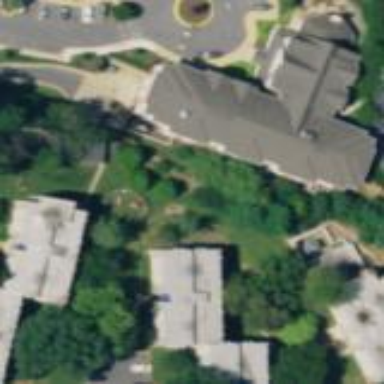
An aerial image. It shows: Residential building.